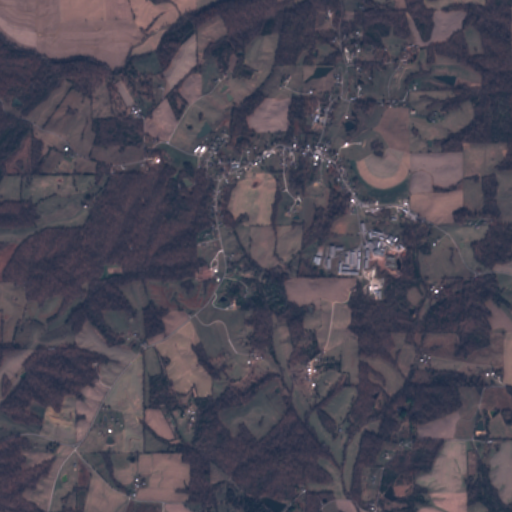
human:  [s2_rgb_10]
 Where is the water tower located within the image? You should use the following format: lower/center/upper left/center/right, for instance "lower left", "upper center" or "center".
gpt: The water tower is located in the upper center of the image.
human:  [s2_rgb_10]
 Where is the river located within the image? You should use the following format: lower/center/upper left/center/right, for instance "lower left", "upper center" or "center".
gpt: The river is located in the upper right of the image.
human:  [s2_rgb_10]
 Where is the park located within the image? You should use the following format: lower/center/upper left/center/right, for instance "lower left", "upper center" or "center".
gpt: There is no park in the image.